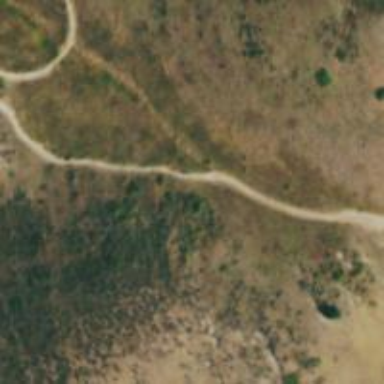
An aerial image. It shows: Path with excellent trail visibility.